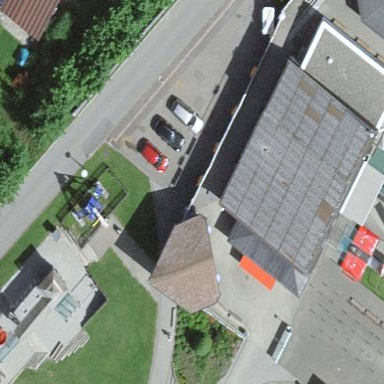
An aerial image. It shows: Building serving as aerialway station.